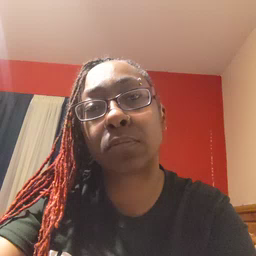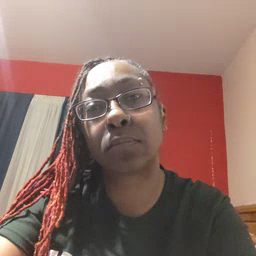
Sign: finger